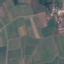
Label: PermanentCrop